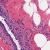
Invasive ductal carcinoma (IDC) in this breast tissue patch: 0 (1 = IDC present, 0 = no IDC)